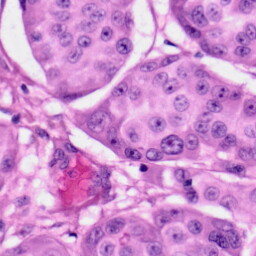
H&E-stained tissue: Skin